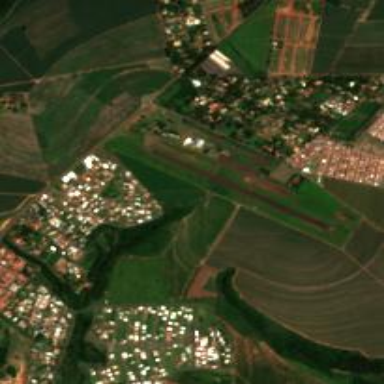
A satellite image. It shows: View of runway in airport.